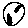
Label: moon